Field crop: tomato
Growth stage: 1
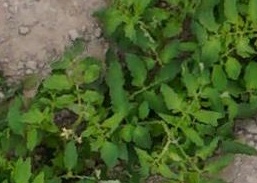
Species: tomato